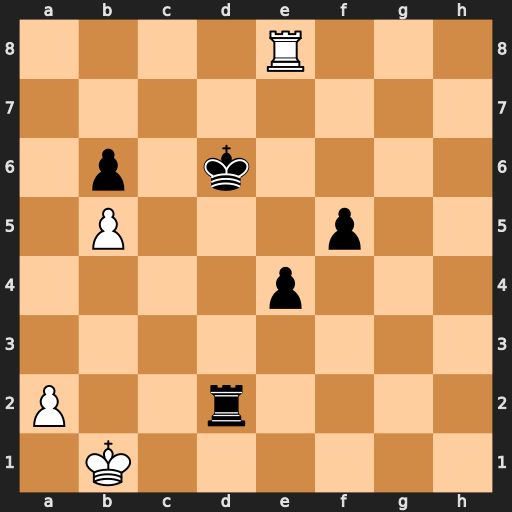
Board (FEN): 4R3/8/1p1k4/1P3p2/4p3/8/P2r4/1K6
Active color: w
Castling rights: -
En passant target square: -
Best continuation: Rd8+ Kc5 Rxd2